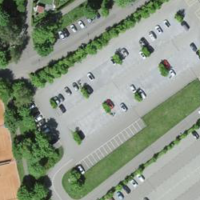
EUNIS habitat code: 53
Species observed at this site:
Clytra laeviuscula